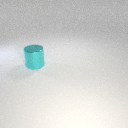
large cyan metal cylinder